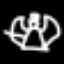
Label: angel